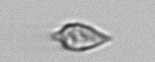
Label: Oxytoxum